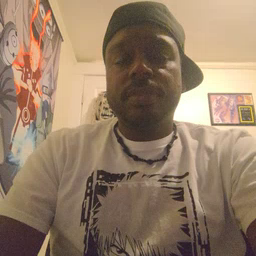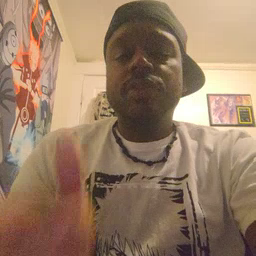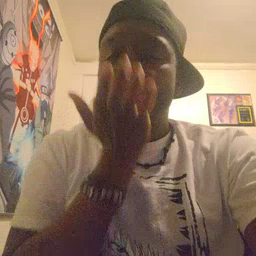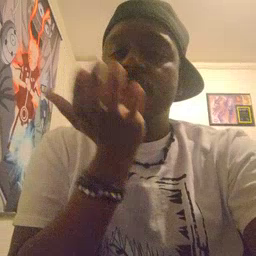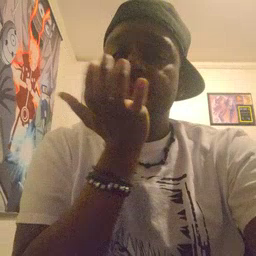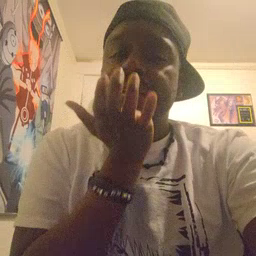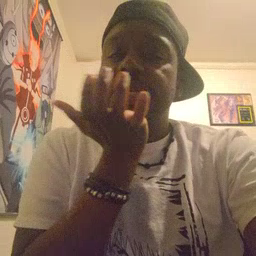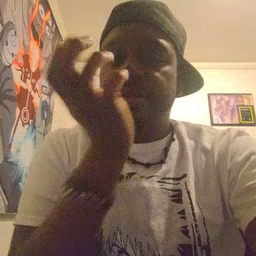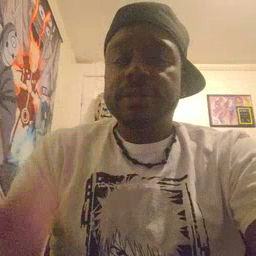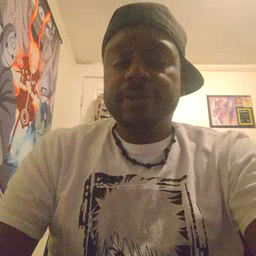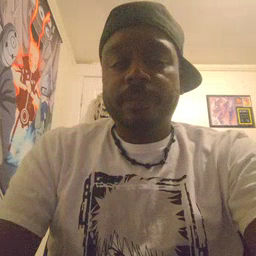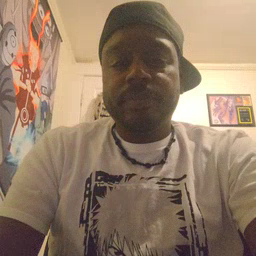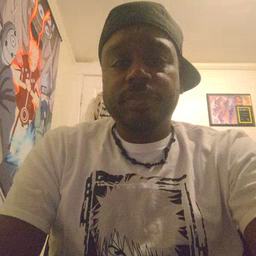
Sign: grass